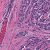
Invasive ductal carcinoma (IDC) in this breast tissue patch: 1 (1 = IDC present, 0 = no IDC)